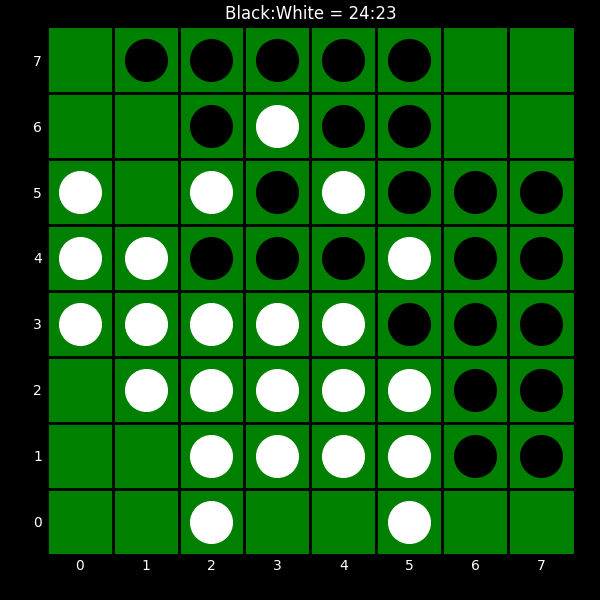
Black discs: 24
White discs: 23